Interaction volume radius: 5 \u00c5
Interaction volume height: 15 \u00c5
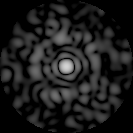
Disorder parameter: 0.8472